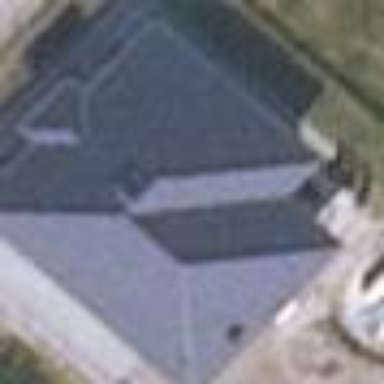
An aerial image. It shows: Building with hipped roof.